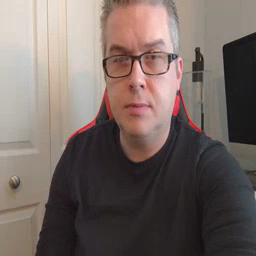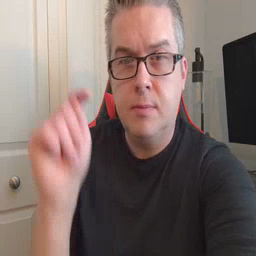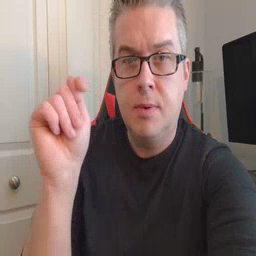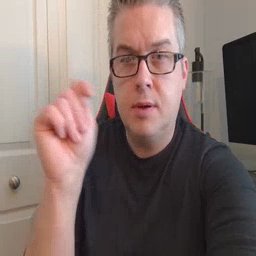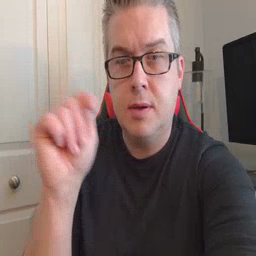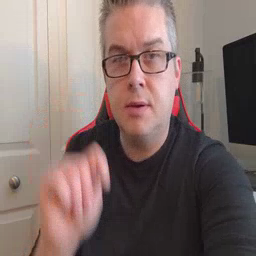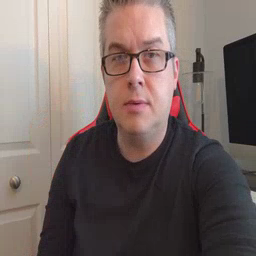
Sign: potty